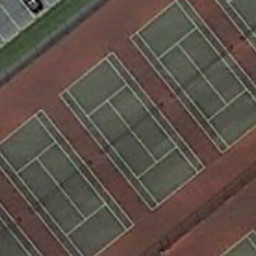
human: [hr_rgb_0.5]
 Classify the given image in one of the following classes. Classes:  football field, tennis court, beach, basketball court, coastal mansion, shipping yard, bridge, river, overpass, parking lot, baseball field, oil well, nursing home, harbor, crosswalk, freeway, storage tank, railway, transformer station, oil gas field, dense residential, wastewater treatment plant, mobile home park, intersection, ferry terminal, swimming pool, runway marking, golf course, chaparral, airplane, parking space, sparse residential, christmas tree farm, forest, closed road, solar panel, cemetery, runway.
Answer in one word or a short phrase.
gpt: tennis court